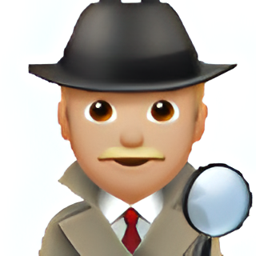
Name: sleuth or spy
Emoji: 🕵🏼
Group: People & Body
Sub-group: person-role